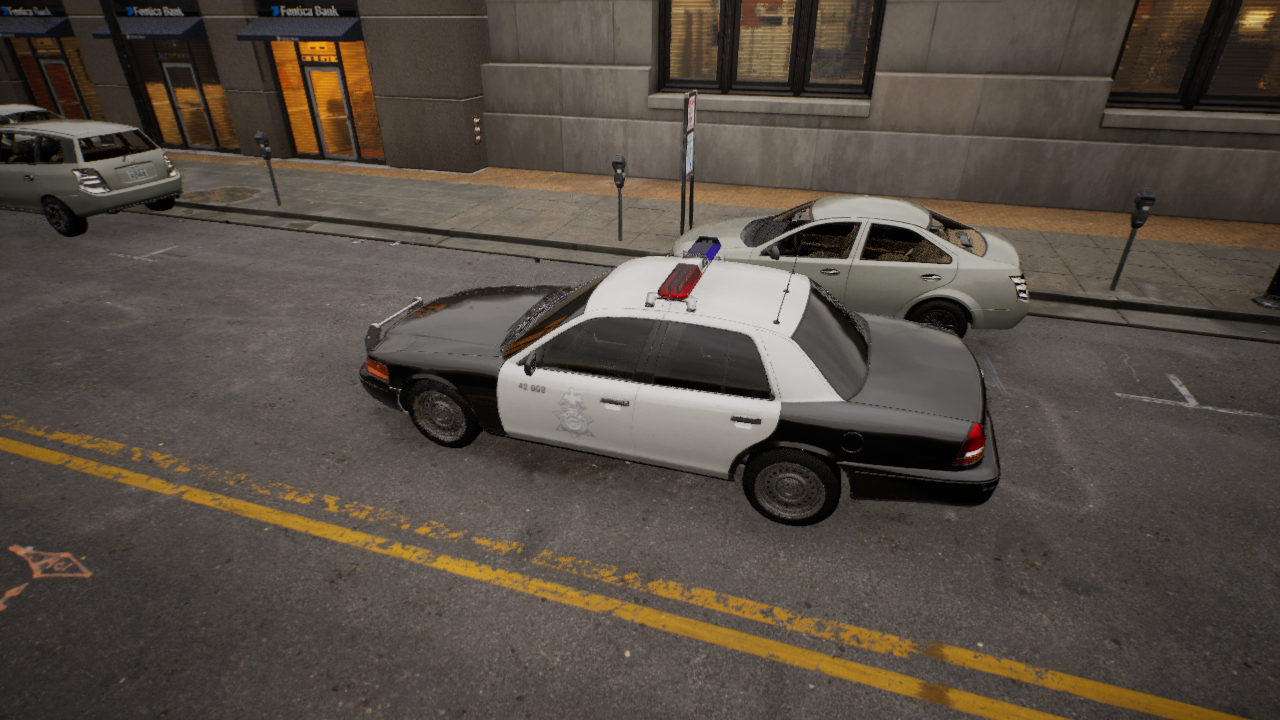
Venue: downtown
Lighting: golden hour
Vehicle rig: sedan